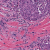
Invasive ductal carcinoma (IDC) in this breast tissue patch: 1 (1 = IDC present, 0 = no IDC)